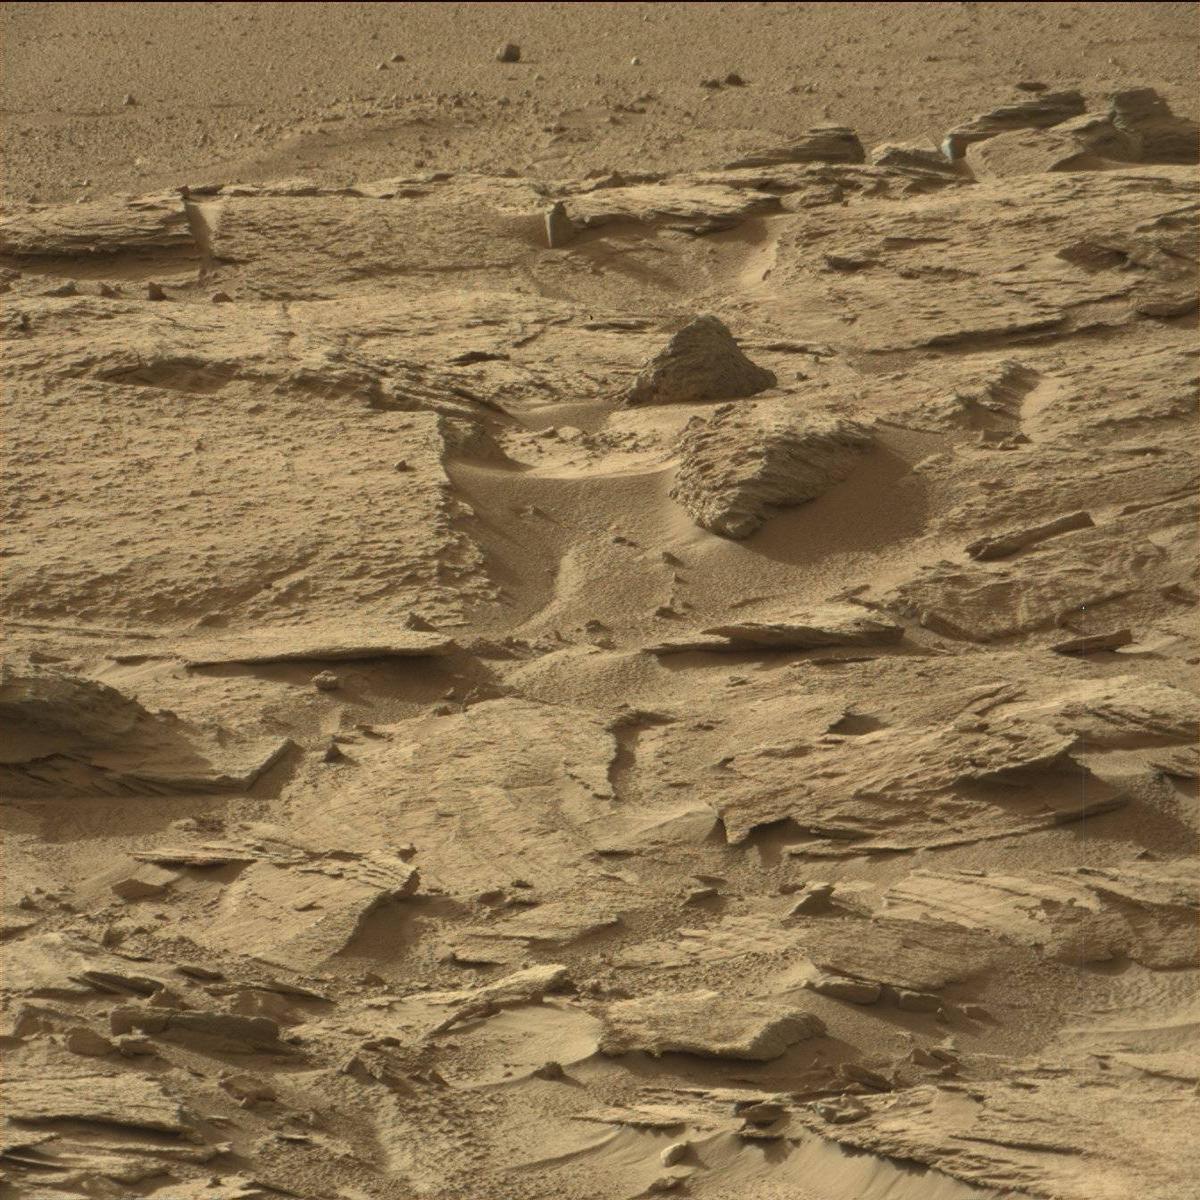
Terrain classes present: Bedrock, Sand / Soil